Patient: sex F, age 65
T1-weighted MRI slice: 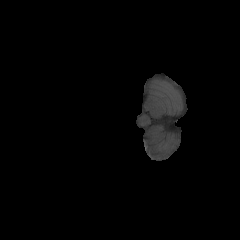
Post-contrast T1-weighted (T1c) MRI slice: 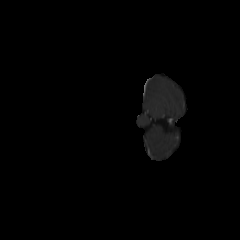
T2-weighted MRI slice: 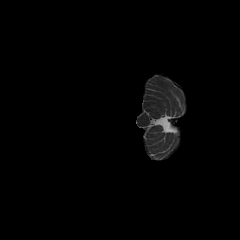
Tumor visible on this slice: no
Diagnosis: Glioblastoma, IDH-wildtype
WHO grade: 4